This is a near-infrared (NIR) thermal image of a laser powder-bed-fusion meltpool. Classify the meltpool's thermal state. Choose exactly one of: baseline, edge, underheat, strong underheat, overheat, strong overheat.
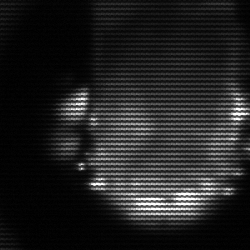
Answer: baseline